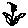
Label: flower